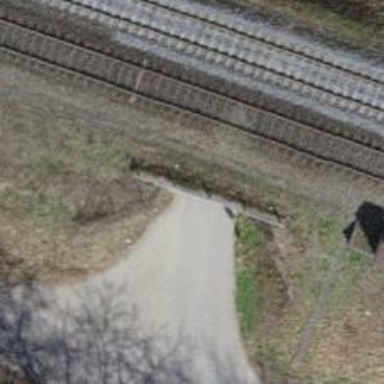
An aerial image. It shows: Track with grade2 tracktype.